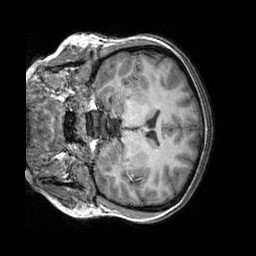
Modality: T1w
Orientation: coronal
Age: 19
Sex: female
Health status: healthy
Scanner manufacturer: siemens
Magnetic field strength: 3 T
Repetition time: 2.3 s
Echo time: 0.00303 s